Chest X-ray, PA view. Patient: 65 years old, sex F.
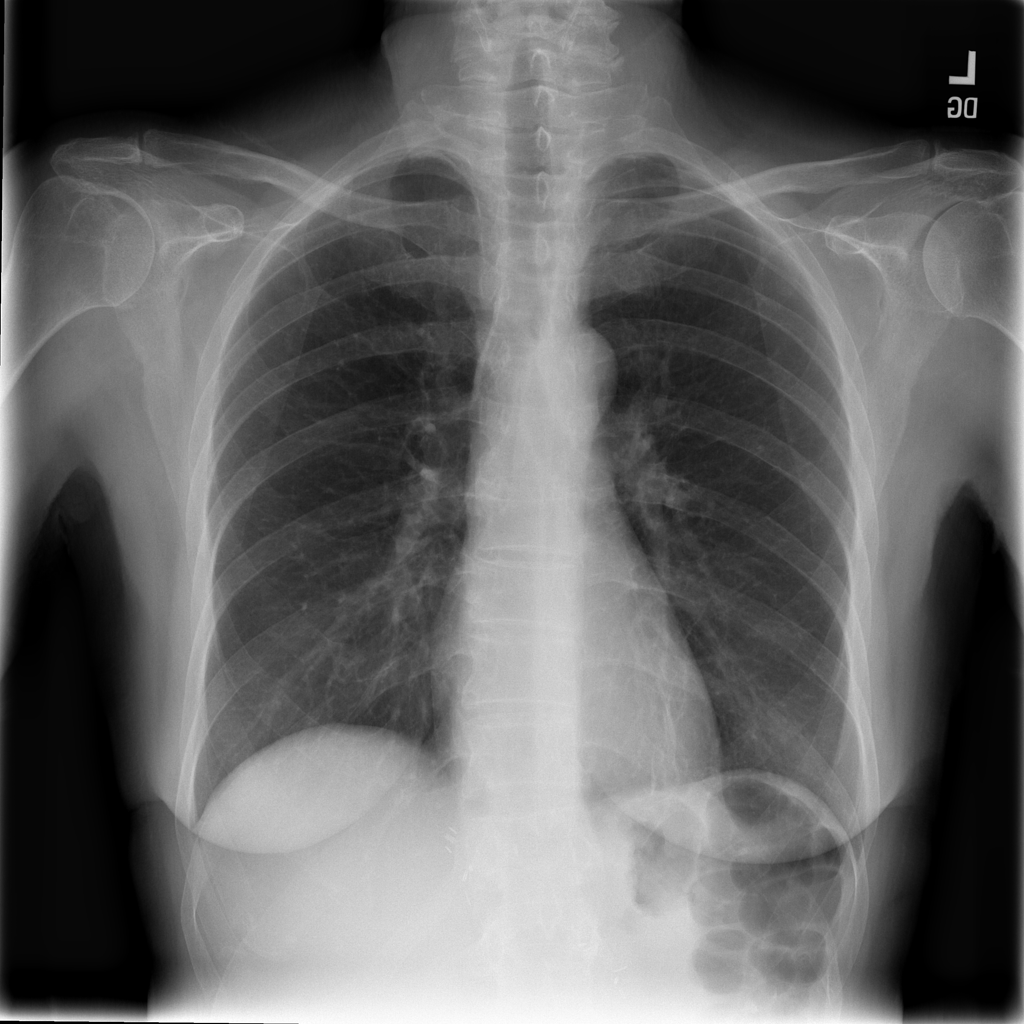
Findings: Effusion